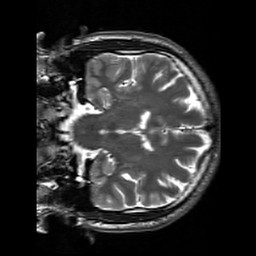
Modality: T2w
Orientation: coronal
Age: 33
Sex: male
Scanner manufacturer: siemens
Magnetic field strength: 3 T
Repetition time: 7 s
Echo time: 0.09 s